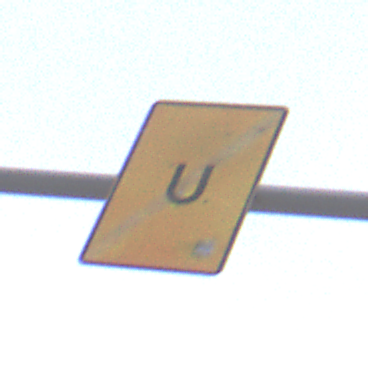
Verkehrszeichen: EndeUmleitung
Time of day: SunriseSunset
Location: Outdoor (Beach)
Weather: Overcast
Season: NotSpecified
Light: Natural